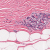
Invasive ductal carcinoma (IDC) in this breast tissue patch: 0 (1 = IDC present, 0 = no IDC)